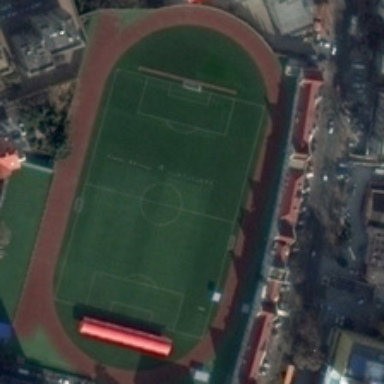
The green stadium is surrounded by a red track .